Aerial crown-view tile of a tropical tree (Barro Colorado Island, Panama), acquired 20240813:
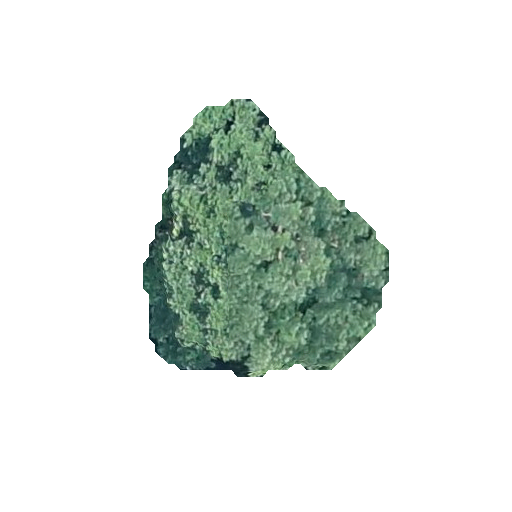
Species: Jacaranda copaia
GBIF accepted scientific name: Jacaranda copaia
Crown area: 71.537 m²